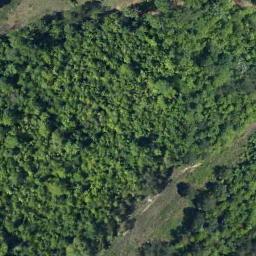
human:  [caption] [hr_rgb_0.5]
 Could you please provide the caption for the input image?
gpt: This is a dense forest .

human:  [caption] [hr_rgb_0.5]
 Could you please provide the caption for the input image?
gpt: The forest has a lot of dense green trees of different color depths and heights and two roads go through the forest .

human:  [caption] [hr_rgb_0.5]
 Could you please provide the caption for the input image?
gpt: The forest is next to the bare land .

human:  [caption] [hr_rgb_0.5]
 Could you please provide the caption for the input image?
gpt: A narrow and curved earth road passes through the  forest with many light green trees .

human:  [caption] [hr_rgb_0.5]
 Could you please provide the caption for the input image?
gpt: A dense forest with many green trees .